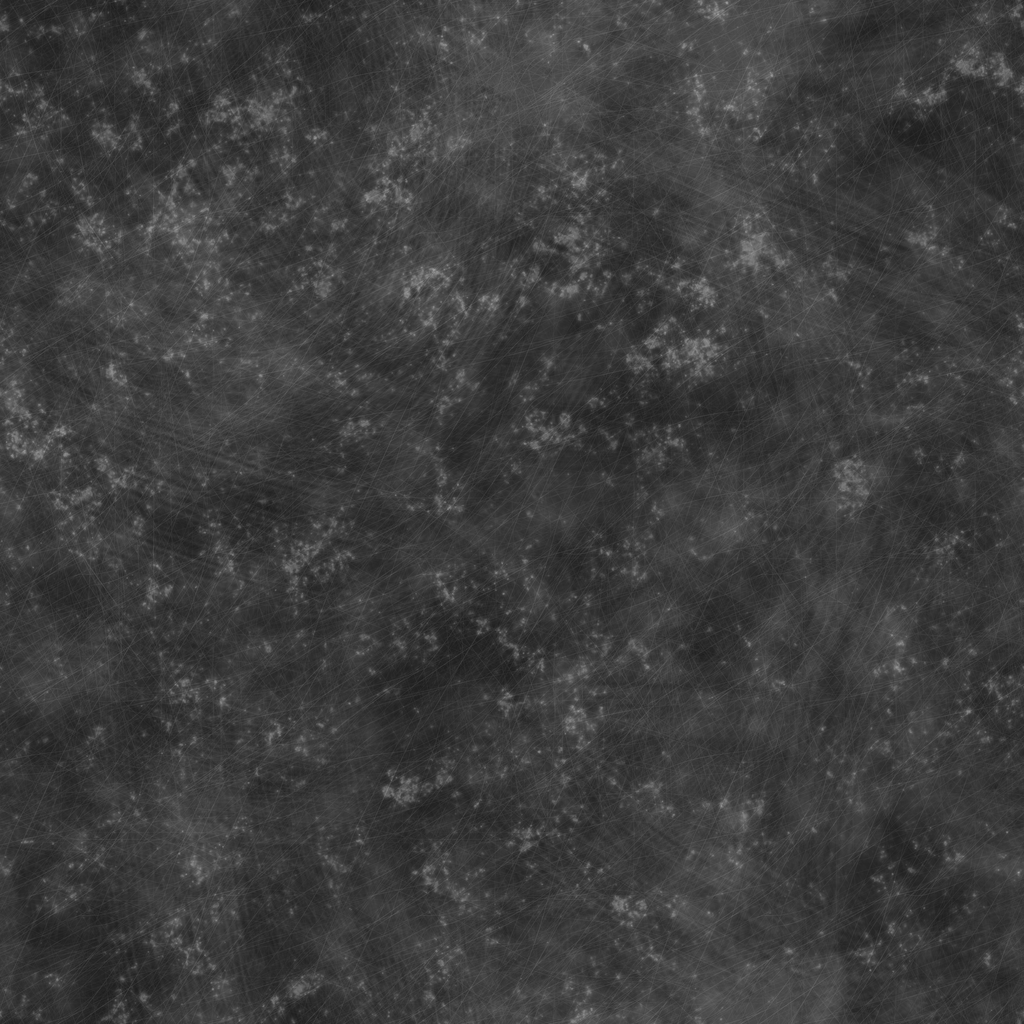
Texture map type: Roughness